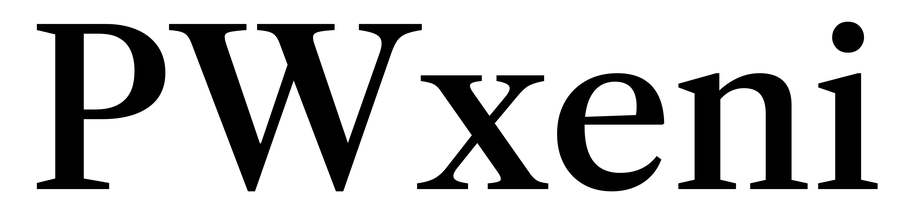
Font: LibreCaslonText_Medium